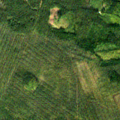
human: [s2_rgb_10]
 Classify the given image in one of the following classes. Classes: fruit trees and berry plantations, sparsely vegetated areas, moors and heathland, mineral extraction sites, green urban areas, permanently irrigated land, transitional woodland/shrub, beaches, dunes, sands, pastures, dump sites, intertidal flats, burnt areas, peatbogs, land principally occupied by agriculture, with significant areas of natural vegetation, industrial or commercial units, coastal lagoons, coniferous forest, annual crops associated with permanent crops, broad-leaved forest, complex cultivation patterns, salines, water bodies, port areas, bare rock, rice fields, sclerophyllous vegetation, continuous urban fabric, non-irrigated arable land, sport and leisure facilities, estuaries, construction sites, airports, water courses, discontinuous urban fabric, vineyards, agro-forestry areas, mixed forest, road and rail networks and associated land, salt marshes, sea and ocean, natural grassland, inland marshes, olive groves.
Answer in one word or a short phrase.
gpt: coniferous forest, transitional woodland/shrub